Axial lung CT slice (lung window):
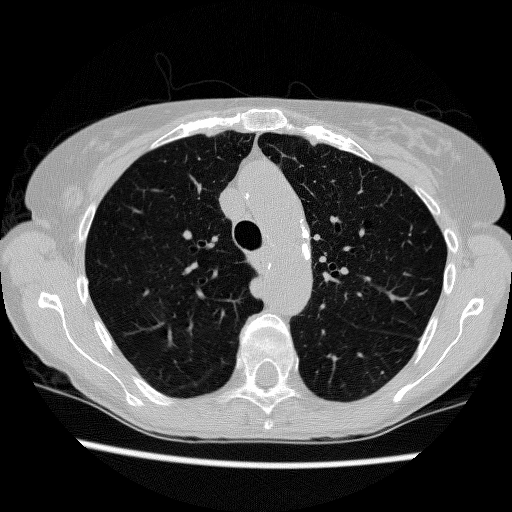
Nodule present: no